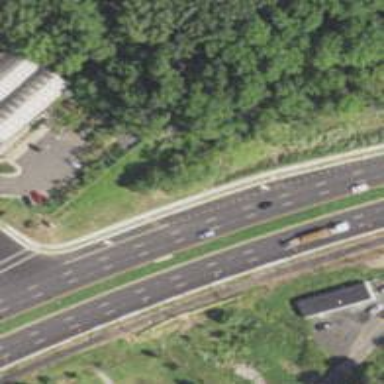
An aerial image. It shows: Trunk highway with expressway features.